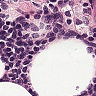
Metastatic tissue present: no